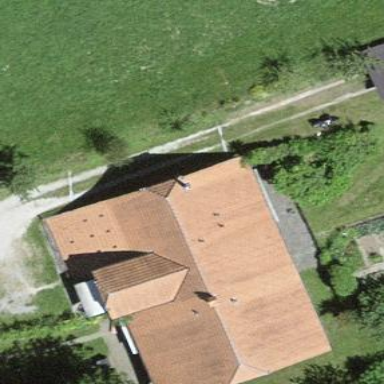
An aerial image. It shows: Farm building.